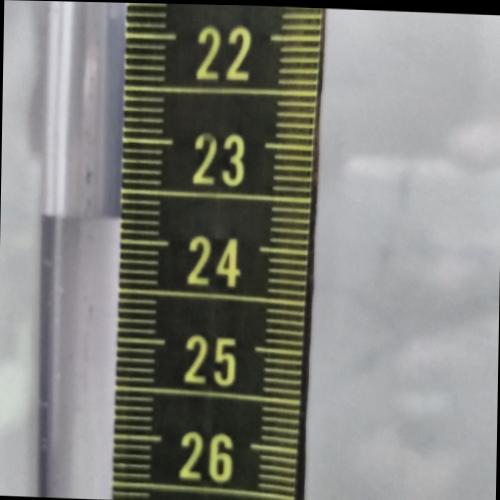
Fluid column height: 23.8 cm